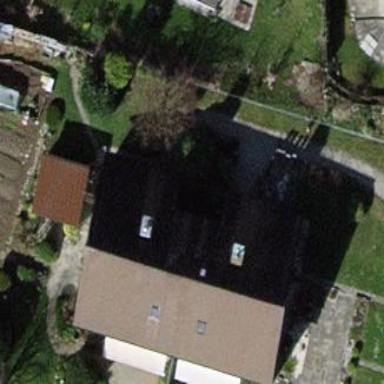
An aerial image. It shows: Terrace building.